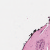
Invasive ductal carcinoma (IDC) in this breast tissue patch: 0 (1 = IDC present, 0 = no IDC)